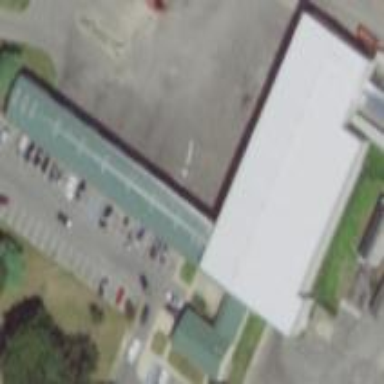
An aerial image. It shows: Commercial building.